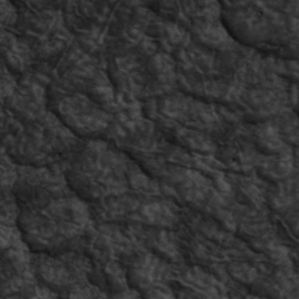
Label: non_frost